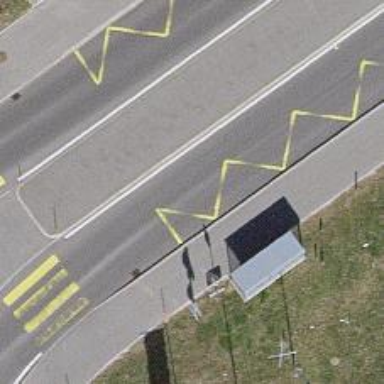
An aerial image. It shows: Public transport stop position.